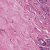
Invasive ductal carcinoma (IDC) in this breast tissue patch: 0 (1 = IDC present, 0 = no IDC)